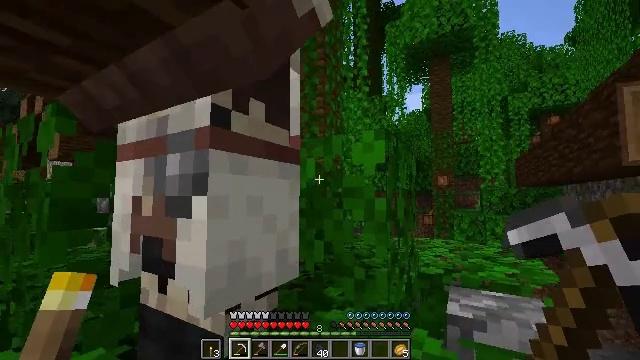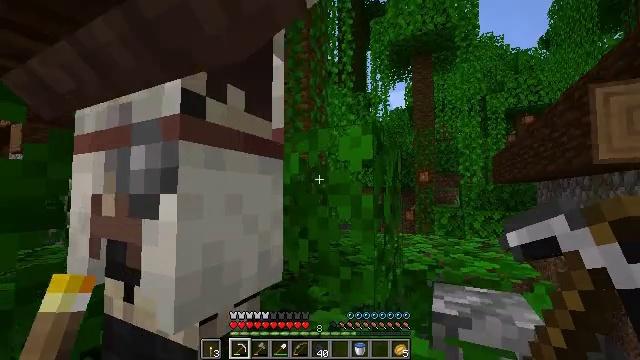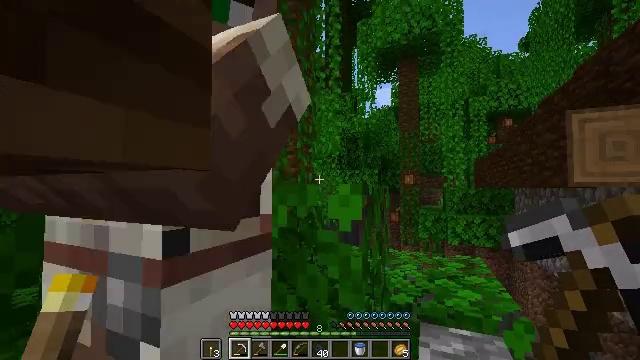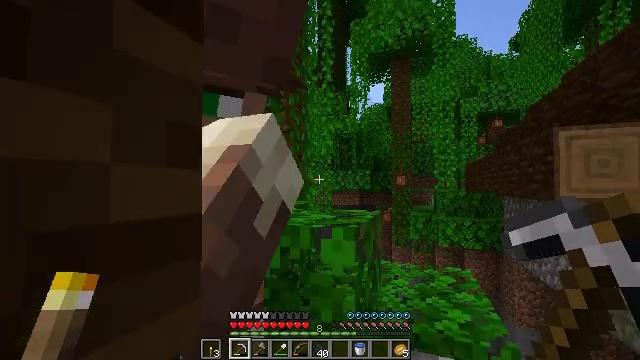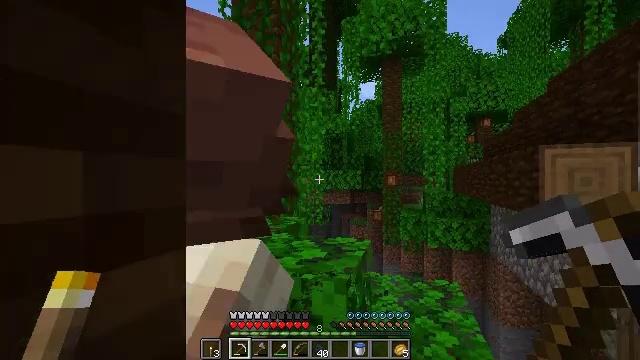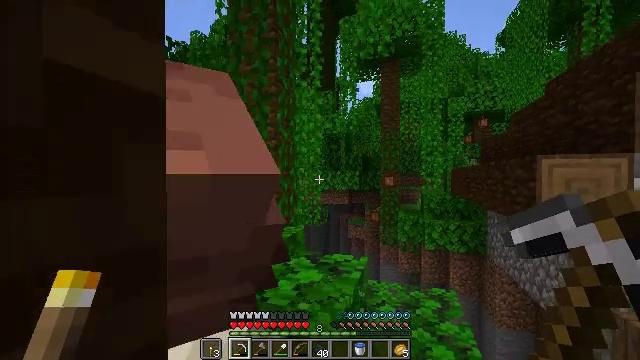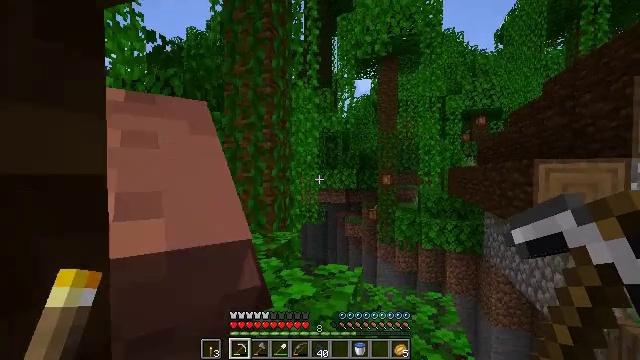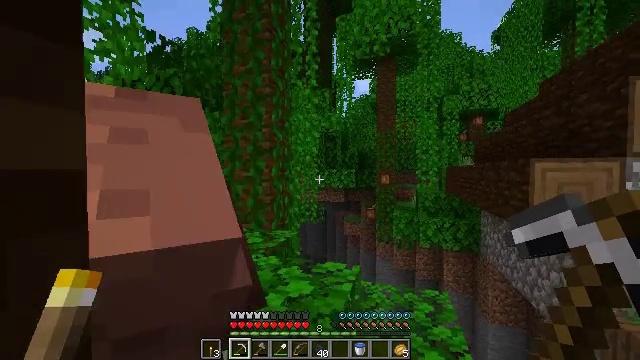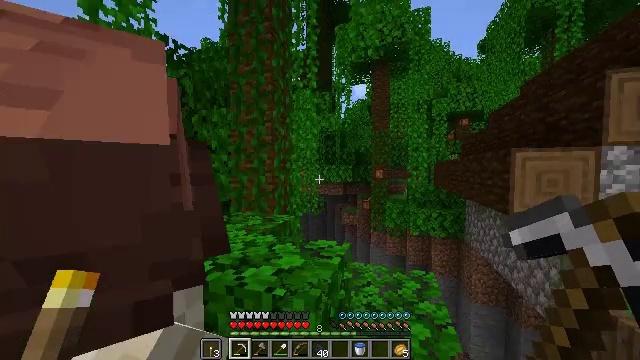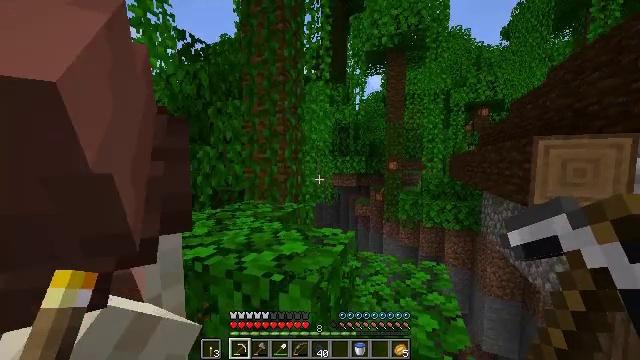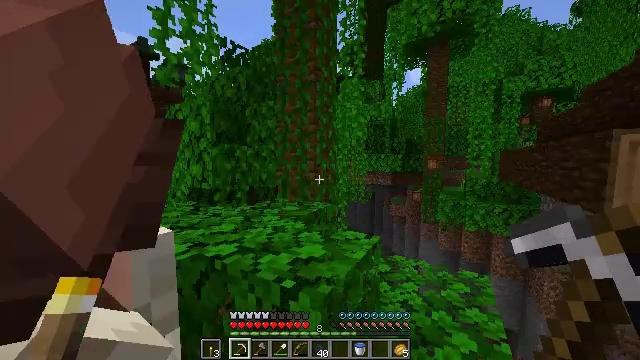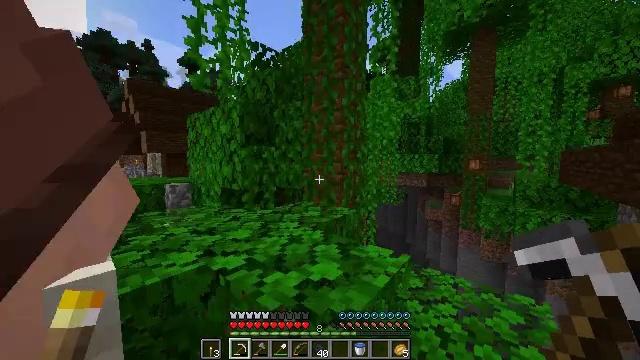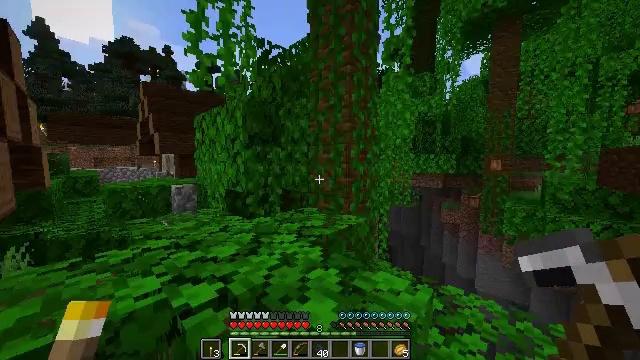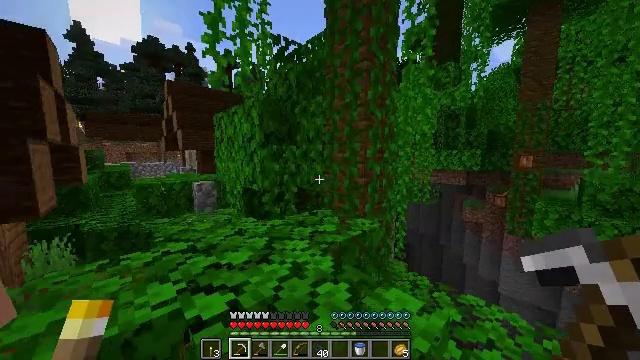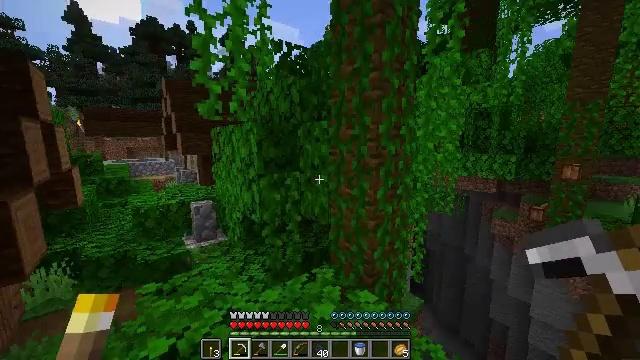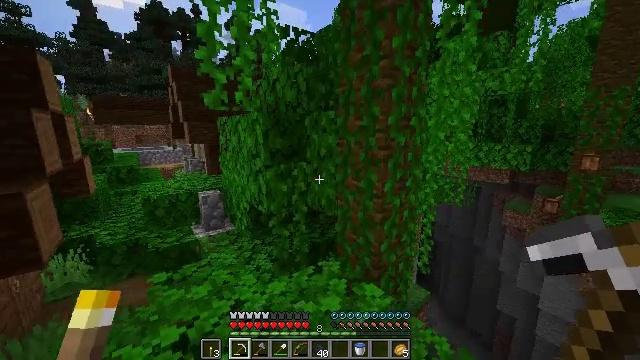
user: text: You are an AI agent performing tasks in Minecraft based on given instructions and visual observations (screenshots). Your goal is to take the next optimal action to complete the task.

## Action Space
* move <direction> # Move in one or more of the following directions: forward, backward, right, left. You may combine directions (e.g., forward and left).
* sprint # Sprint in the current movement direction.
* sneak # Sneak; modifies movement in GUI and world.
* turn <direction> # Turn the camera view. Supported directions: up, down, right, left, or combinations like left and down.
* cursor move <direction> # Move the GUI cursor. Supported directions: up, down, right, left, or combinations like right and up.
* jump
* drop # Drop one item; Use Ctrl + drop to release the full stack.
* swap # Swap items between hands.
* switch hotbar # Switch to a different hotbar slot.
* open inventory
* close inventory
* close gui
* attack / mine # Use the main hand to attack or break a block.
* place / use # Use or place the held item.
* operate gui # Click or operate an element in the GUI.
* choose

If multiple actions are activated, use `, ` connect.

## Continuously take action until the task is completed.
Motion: motion action
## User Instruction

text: Remove oak leaves from branches.
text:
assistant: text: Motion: move forward, turn right
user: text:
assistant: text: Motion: move forward, turn right and down, jump
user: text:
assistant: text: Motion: move forward, sprint, turn right, jump
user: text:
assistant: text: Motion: move forward, sprint, turn right and down, jump
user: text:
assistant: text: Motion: move forward and move right, sprint, jump
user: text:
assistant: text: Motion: move forward and move right, sprint, jump
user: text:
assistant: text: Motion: move forward and move right, sprint, jump
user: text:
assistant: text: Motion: move forward and move right, sprint, jump
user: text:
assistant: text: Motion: move forward and move right, sprint, turn left and down, jump
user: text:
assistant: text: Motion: move forward, turn left
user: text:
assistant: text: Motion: move forward, turn left
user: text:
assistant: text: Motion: move forward, turn left
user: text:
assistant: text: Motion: move forward, turn left and down
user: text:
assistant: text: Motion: move forward, turn left and down
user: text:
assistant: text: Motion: move forward, turn left and down, jump
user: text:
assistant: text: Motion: move forward and move right, turn left and down, jump
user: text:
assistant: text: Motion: move forward and move right, turn left and down, jump
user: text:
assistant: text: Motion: move forward and move right, turn left and down, jump
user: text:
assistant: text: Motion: move forward and move right, turn left and down, jump
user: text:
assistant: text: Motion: move forward and move left, turn left and down
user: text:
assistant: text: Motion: move forward and move left, turn left and down
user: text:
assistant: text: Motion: move forward and move left, turn left and down
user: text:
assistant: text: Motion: move forward, turn left and down
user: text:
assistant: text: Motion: turn left and down
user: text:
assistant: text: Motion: turn left and down
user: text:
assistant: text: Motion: turn left
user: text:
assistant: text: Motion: turn left
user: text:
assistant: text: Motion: turn left
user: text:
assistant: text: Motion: turn left and up
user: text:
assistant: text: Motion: turn left